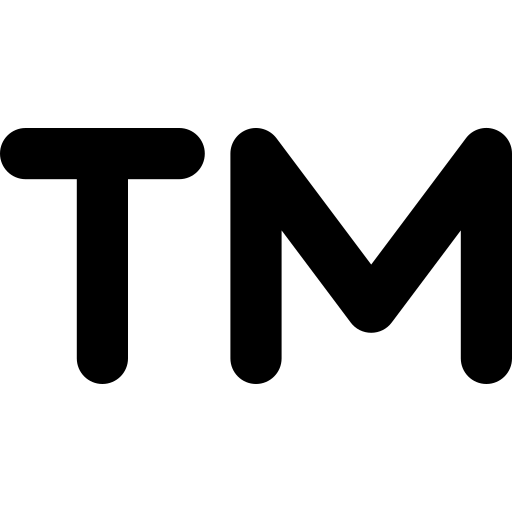
Tags: icon, FontAwesome, fa-icon, solid, trademark